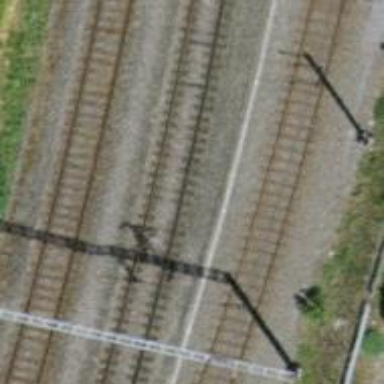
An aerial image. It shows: Railway with electrified contact lines.